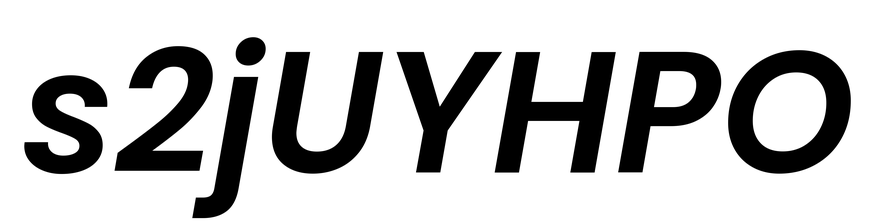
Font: Poppins-SemiBoldItalic